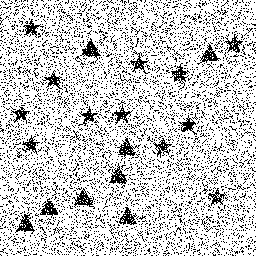
Squares: 0
Triangles: 8
Stars: 12
Total shapes: 20